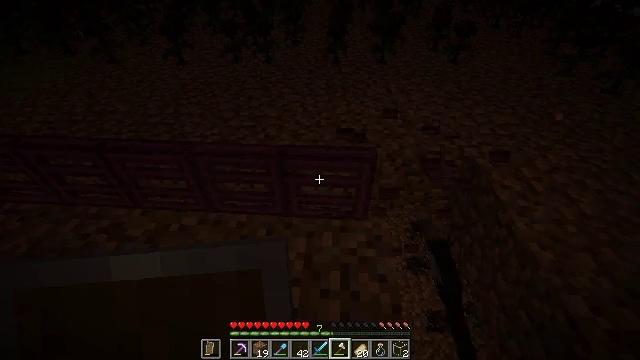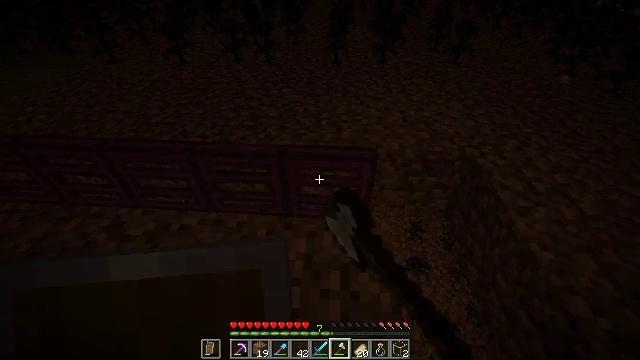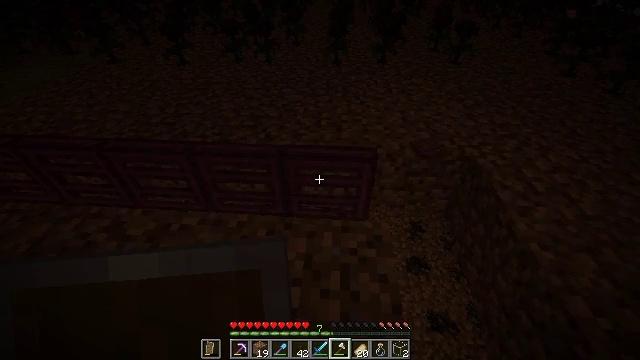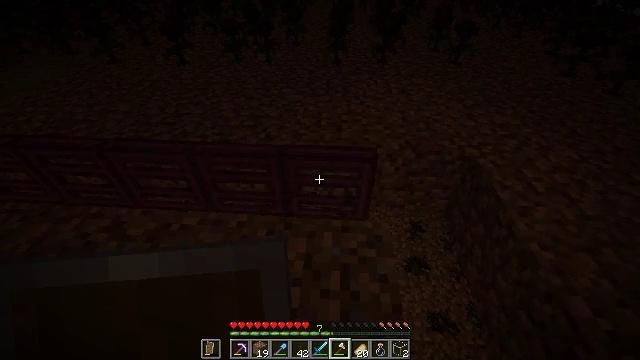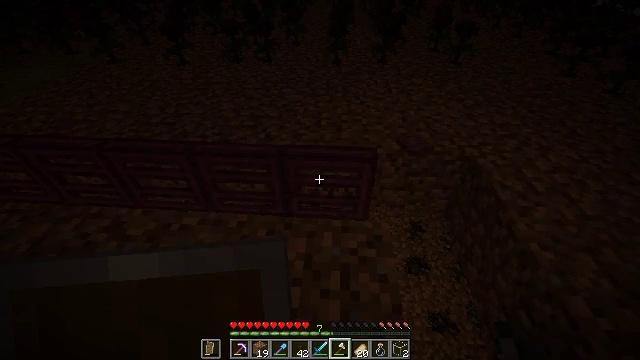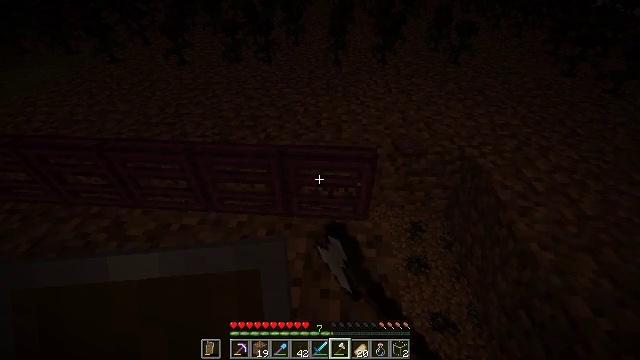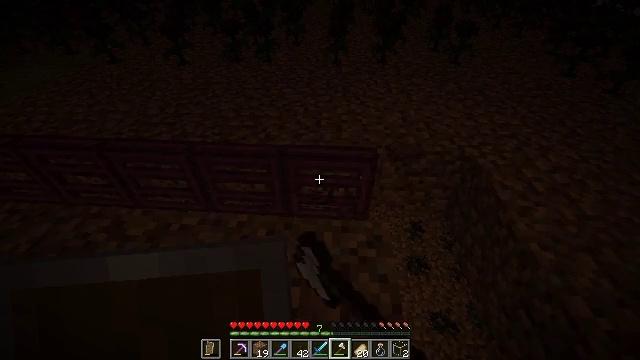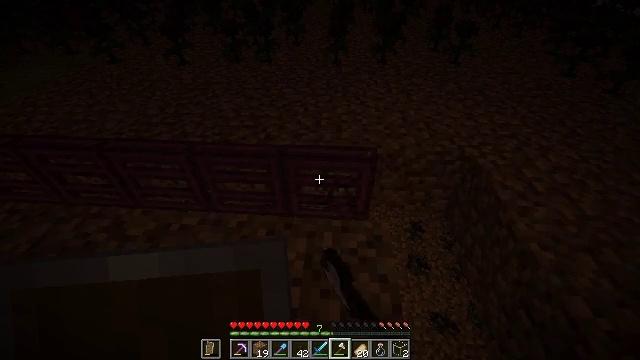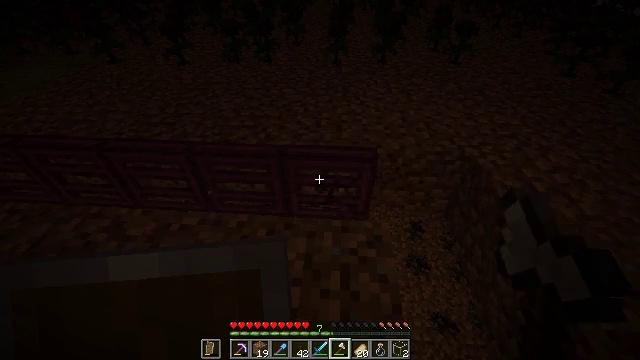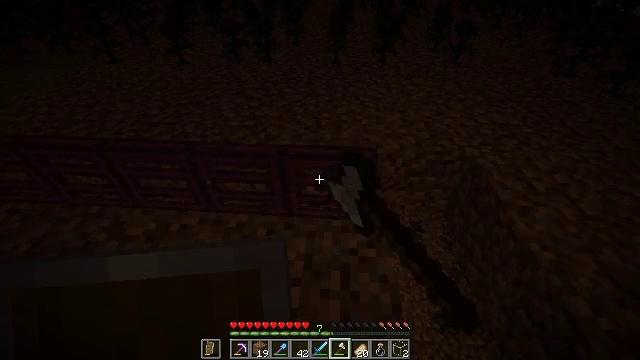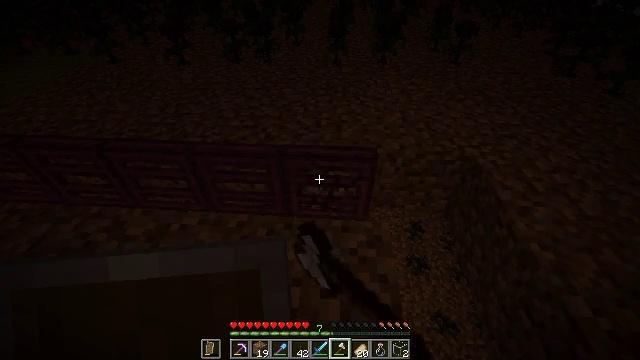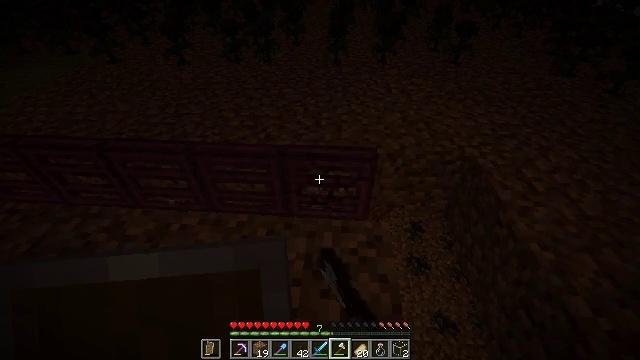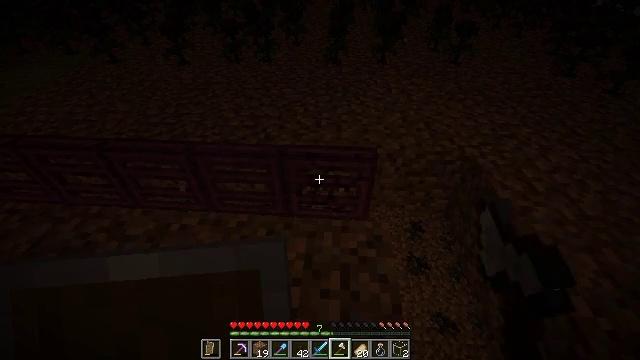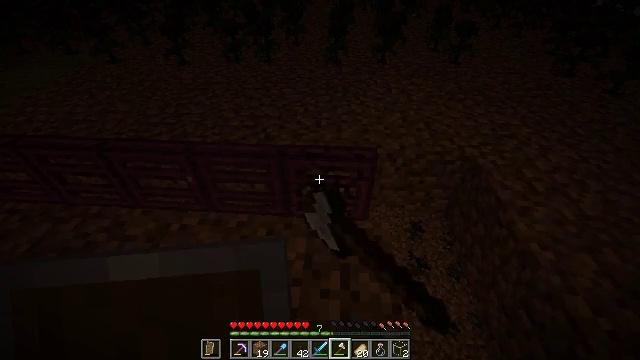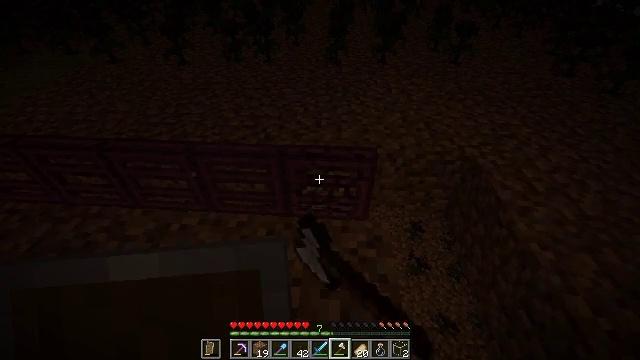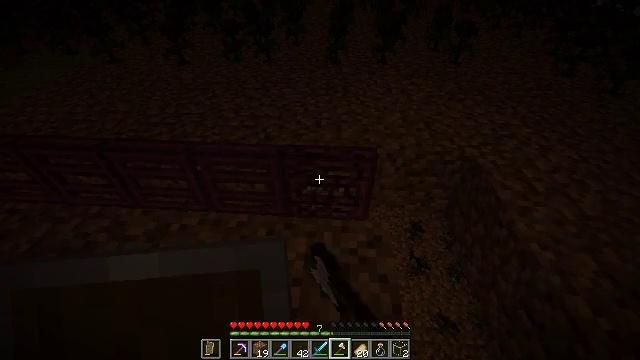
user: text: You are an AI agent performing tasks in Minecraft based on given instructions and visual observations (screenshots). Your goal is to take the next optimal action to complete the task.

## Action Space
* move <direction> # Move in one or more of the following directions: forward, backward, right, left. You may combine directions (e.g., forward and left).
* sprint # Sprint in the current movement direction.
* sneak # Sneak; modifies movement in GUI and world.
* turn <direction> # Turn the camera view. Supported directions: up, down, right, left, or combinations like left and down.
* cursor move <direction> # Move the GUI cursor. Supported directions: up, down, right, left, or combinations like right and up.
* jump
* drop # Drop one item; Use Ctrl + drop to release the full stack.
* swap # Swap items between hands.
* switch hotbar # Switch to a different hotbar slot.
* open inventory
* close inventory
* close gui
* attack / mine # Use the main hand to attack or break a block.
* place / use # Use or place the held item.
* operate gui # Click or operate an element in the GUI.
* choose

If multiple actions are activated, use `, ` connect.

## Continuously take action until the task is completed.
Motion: motion action
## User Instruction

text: Attack the crimson trapdoor to break it.
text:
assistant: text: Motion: attack / mine
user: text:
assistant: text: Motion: attack / mine
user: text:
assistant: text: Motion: attack / mine
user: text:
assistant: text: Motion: attack / mine
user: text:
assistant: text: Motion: attack / mine
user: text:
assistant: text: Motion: attack / mine
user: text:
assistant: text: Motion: attack / mine
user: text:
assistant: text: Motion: attack / mine
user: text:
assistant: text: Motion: attack / mine
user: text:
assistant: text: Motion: attack / mine
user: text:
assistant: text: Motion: attack / mine
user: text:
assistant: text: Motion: attack / mine
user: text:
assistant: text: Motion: attack / mine
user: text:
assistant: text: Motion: attack / mine
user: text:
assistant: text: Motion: attack / mine
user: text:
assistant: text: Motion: attack / mine
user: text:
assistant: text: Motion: attack / mine
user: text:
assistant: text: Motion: attack / mine
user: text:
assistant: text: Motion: attack / mine
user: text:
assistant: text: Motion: attack / mine
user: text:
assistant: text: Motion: no_op